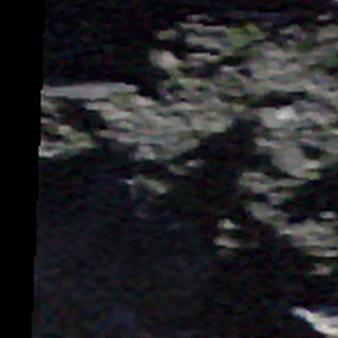
Label: other